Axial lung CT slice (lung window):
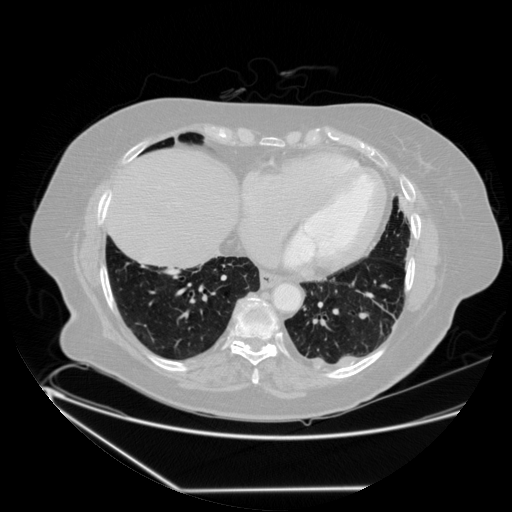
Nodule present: no